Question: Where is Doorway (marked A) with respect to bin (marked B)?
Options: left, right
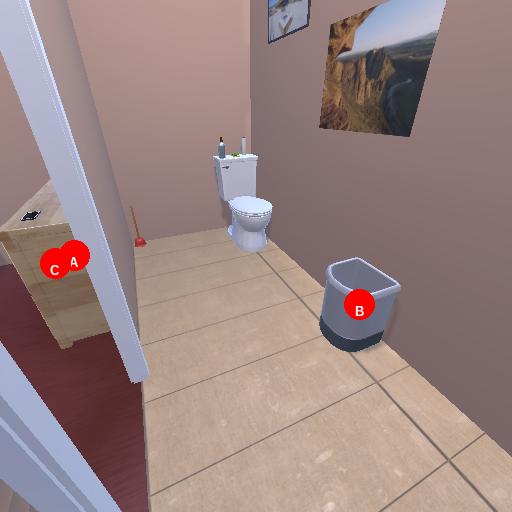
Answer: left